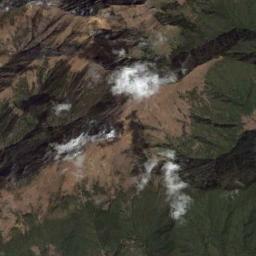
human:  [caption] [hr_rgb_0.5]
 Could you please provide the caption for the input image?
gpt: The white cloud is above bare land .

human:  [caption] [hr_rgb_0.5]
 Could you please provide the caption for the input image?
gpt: The cumulus clouds are located above the land covered by dense vegetation while some ups and downs on the land .

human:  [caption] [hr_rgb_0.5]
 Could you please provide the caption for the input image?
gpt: Sparse white clouds on green hills .

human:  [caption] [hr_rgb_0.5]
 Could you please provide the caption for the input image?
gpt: A thin cloud floats on the sea .

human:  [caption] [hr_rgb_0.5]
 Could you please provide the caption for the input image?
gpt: A few sparse white clouds over a mountain .